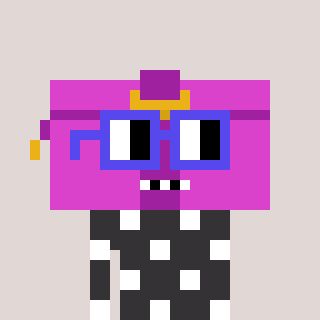
a pixel art character with square blue glasses, a clutch-shaped head and a grayscale-colored body on a warm background